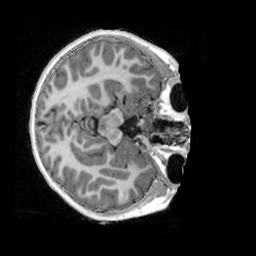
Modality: UNIT1_denoised
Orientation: axial
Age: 10
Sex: female
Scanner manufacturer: siemens
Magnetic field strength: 3 T
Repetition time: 4 s
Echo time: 0.00303 s